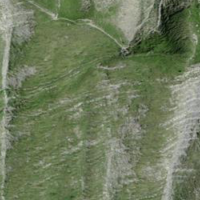
EUNIS habitat code: 31
Species observed at this site:
Saxifraga aizoides